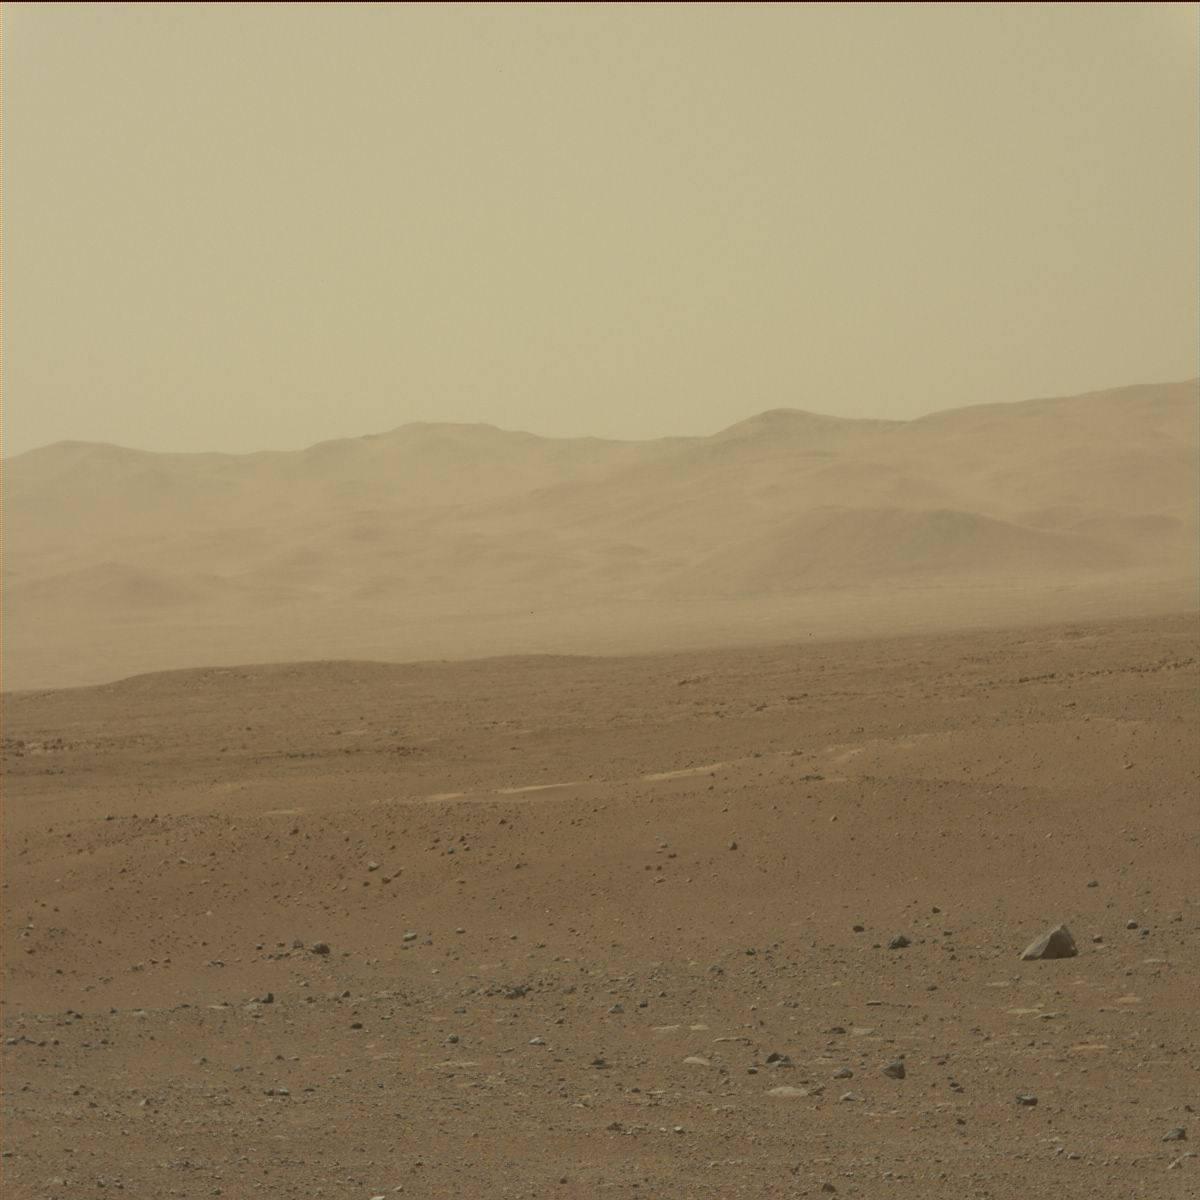
Terrain classes present: Ridge, Rock, Sand / Soil, Sky